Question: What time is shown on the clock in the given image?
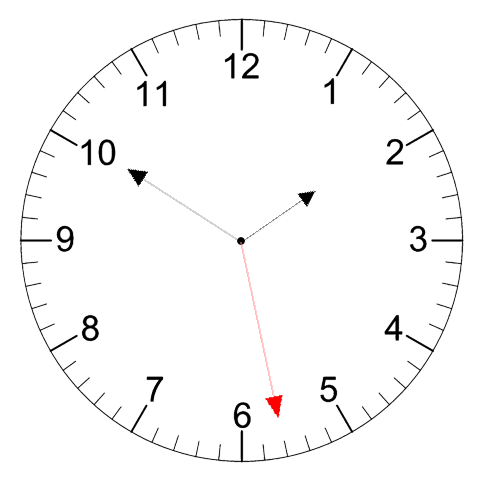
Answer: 01:50:28